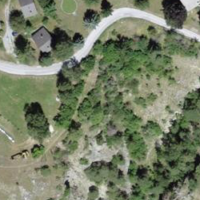
EUNIS habitat code: 45
Species observed at this site:
Gentiana cruciata
Carex hirta
Geranium sanguineum